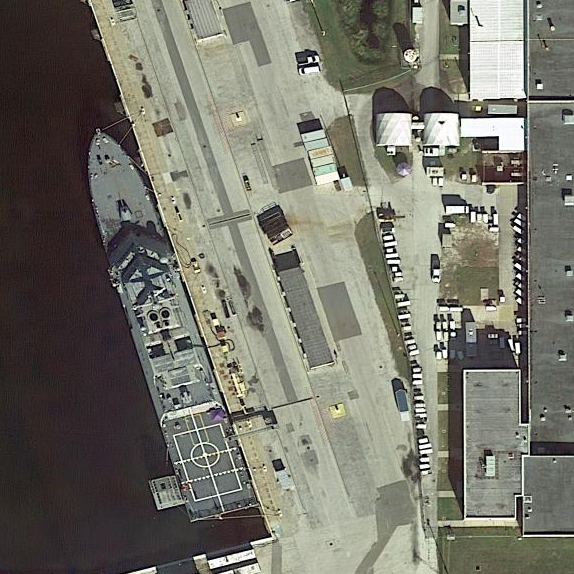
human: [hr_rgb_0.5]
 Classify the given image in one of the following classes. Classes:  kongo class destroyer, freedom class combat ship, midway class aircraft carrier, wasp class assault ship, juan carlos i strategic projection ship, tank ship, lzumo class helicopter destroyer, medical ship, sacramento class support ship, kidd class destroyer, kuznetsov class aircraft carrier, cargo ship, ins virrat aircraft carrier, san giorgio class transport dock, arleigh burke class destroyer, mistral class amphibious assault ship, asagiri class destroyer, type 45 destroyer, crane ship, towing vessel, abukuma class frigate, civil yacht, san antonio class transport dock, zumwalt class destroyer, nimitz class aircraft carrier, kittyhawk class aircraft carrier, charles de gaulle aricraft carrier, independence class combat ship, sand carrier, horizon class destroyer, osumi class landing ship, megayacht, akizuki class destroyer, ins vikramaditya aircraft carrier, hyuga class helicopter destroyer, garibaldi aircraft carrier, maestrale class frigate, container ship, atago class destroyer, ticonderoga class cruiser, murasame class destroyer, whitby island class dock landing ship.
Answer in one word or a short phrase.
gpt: Freedom class combat ship